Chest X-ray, AP view. Patient: 55 years old, sex F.
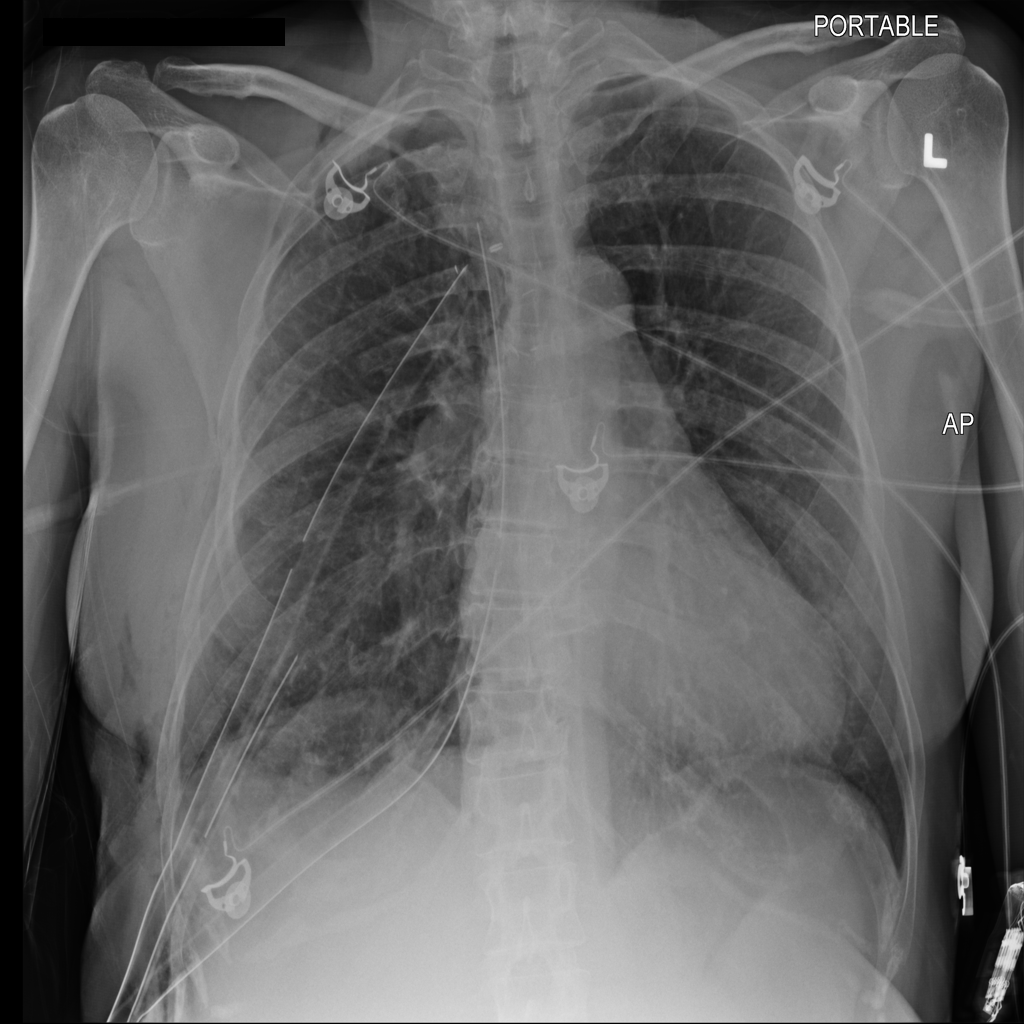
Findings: No Finding